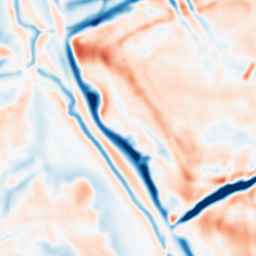
Category: multiscale
Decomposition family: dog_multiscale
Decomposition parameters: sigma_ratio: 1.6
n_scales: 3
base_sigma: 2
Upsampling method: regularized
Upsampling parameters: scale: 4
lambda_reg: 0.01
Upsampling scale: 4